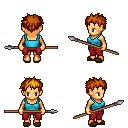
a pixel art fantasy rpg character, female body template, human, tanned skin, teal pirate shirt, red pants, dark blonde bedhead hairstyle, brown slippers, spear, four views (front, back, left, right), 2x2 character sprite sheet, small pixel art, hard edges, no anti-aliasing